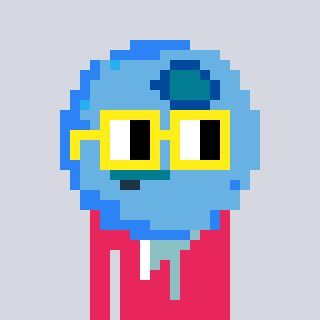
a pixel art character with square yellow glasses, a blueberry-shaped head and a redpinkish-colored body on a cool background